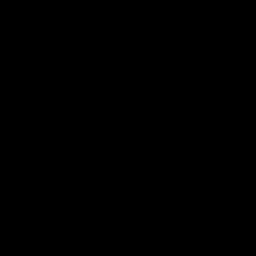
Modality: T2w
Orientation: coronal
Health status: healthy
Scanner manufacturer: siemens
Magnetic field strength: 3 T
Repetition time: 12 s
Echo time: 0.092 s